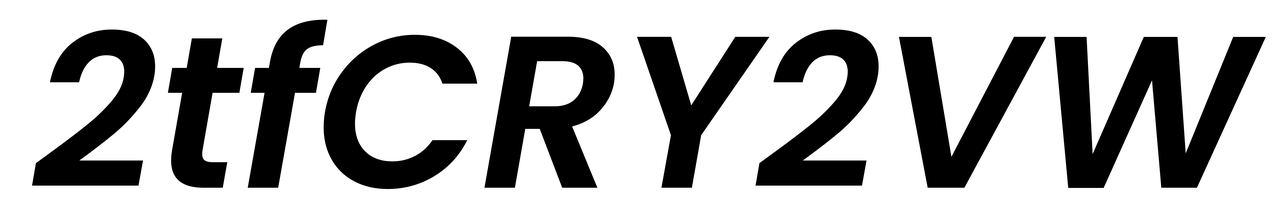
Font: Poppins-SemiBoldItalic